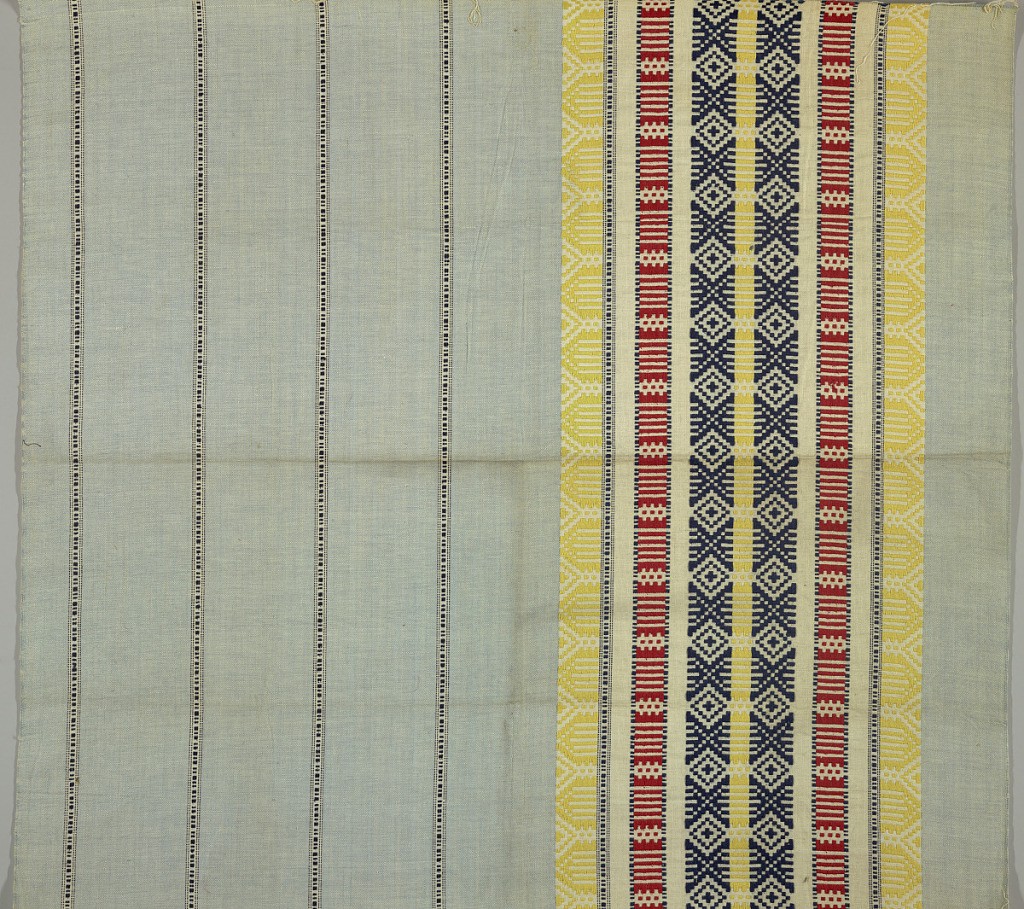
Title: Textile
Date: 19th century
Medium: cotton Technique: compound plain weave
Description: Sample with a light blue ground has thin vertical stripes of blue and white and a wider stripe of blue, white, red, and yellow.